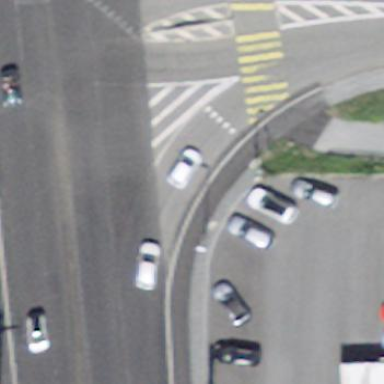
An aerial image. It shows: Feature for traffic calming is present.